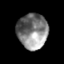
Tissue: skin
Cell type: Myeloid cells
Senescence score: 0.2405
Nuclear area (px): 1047
Mean DAPI intensity: 129.373